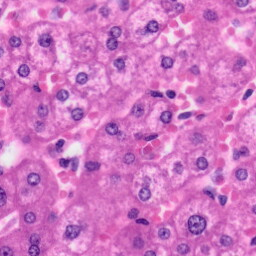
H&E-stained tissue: Liver